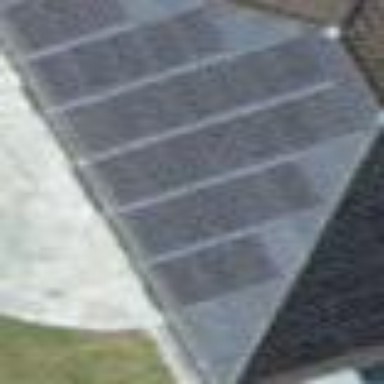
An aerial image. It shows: Solar power generator.